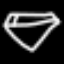
Label: diamond